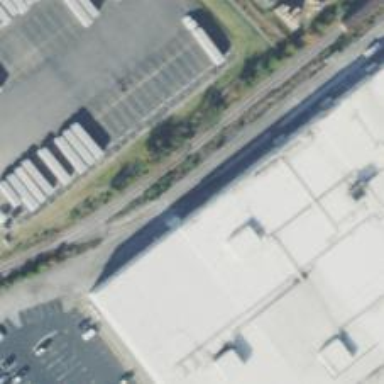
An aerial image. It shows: Rail spur service.